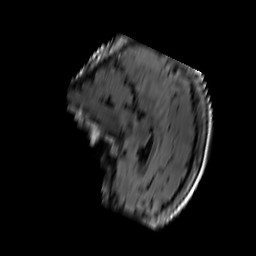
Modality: FLAIR
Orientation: sagittal
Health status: ill
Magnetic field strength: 3 T